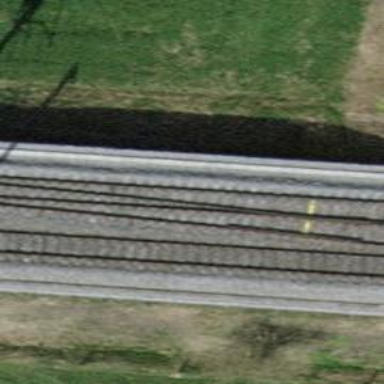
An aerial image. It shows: Railway track with electrified contact lines. This is siding track.